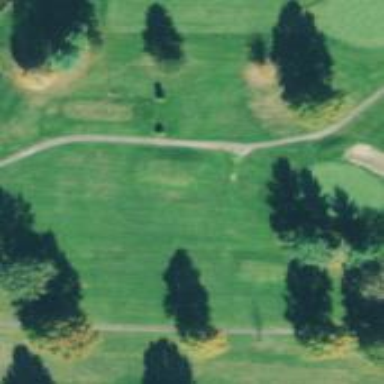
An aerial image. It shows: Path for both road and golf.